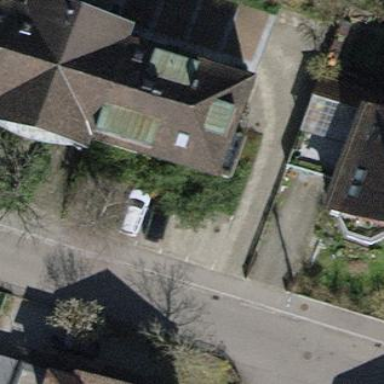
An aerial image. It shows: Apartment building with hipped roof.